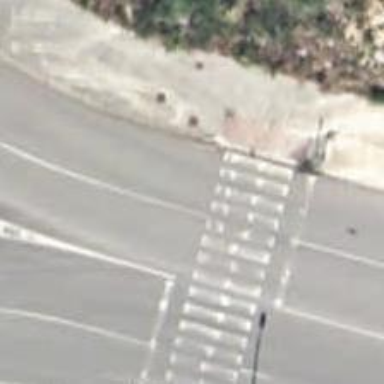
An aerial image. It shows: Zebra crossing on the road.